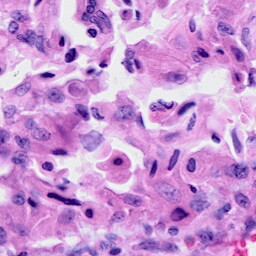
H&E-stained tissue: Cervix